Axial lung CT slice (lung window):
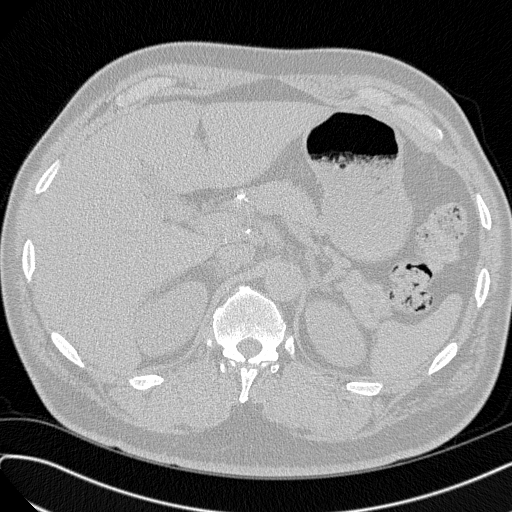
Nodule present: no